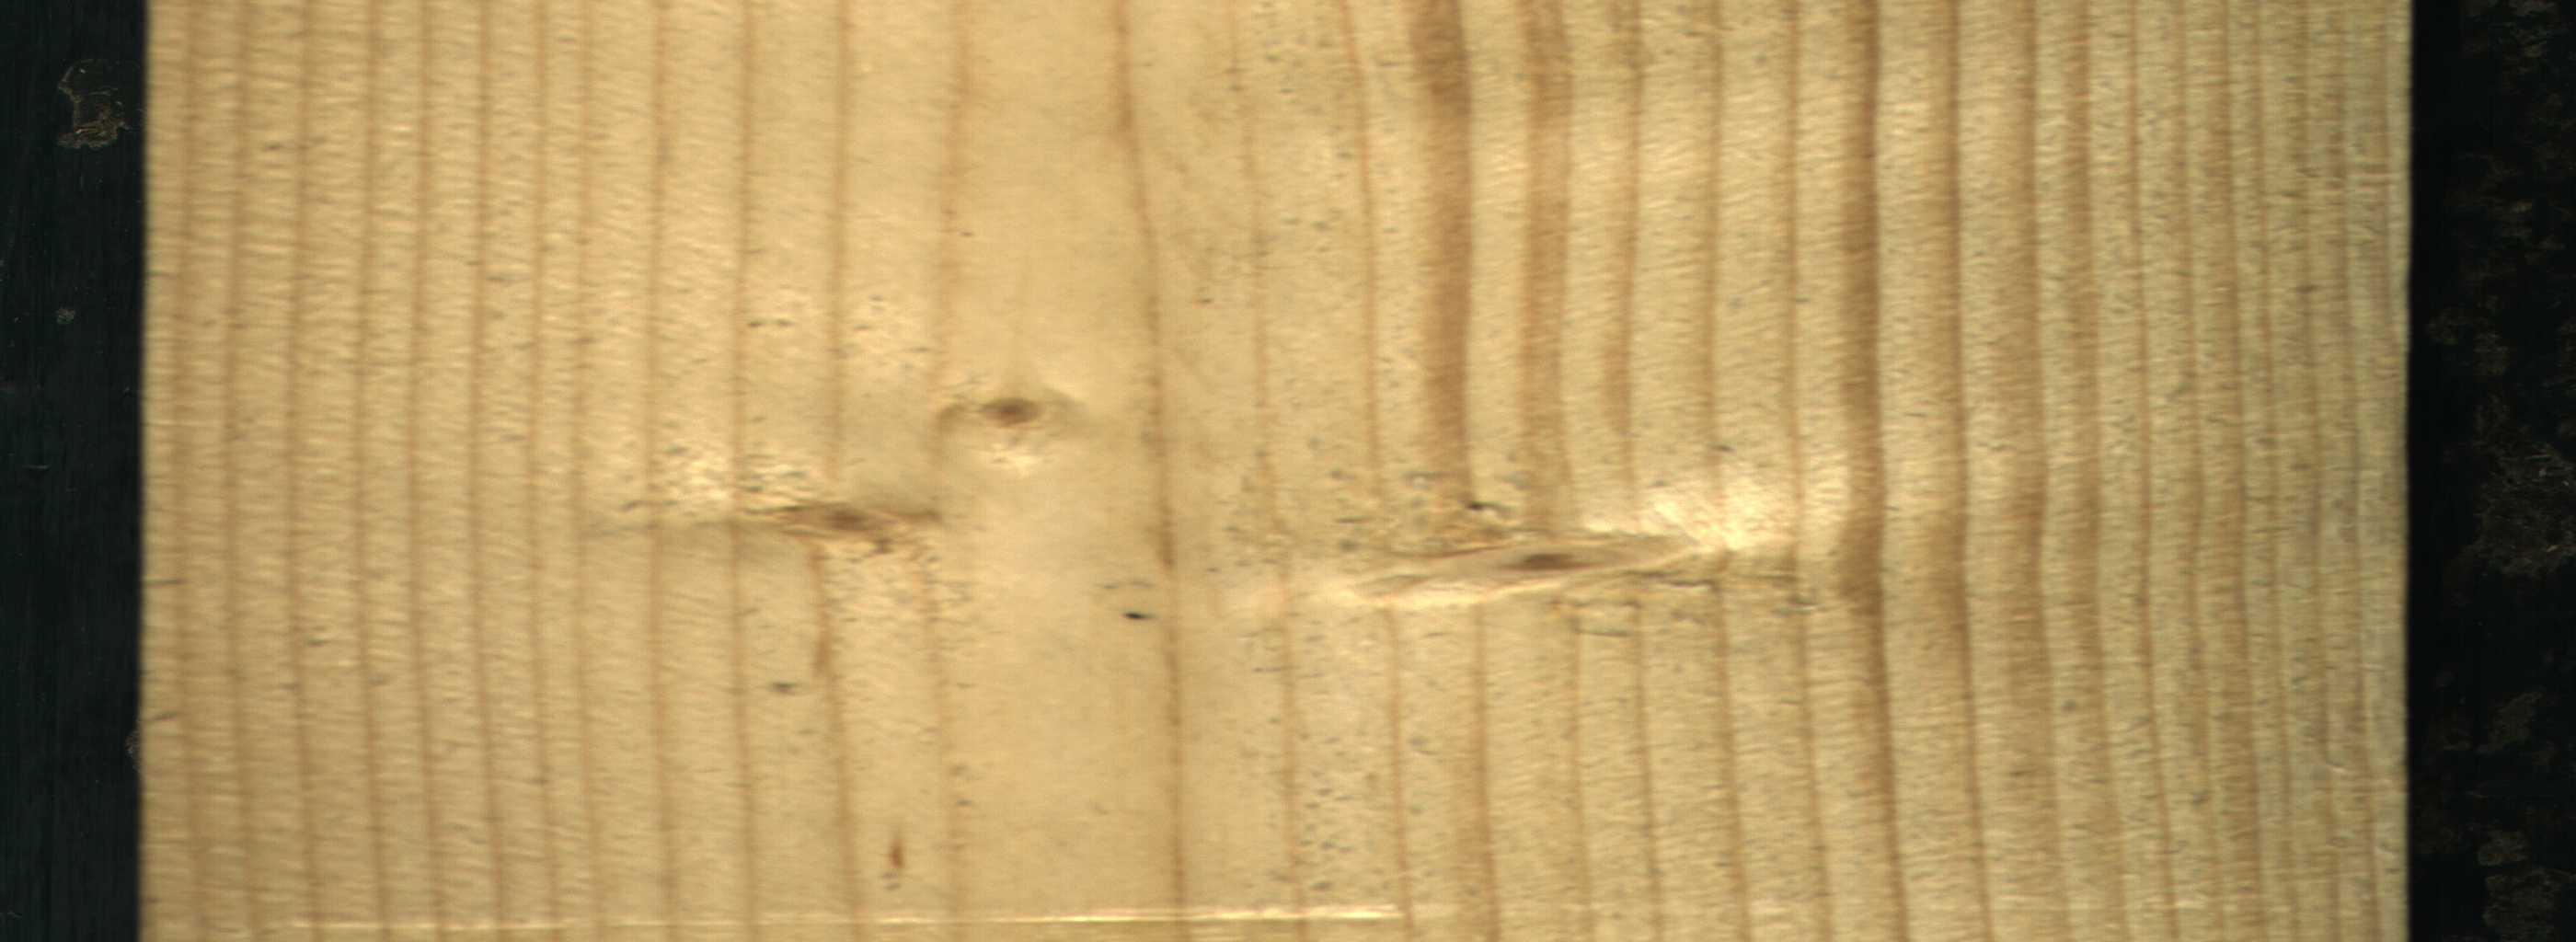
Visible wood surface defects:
Live_Knot
Live_Knot
Live_Knot